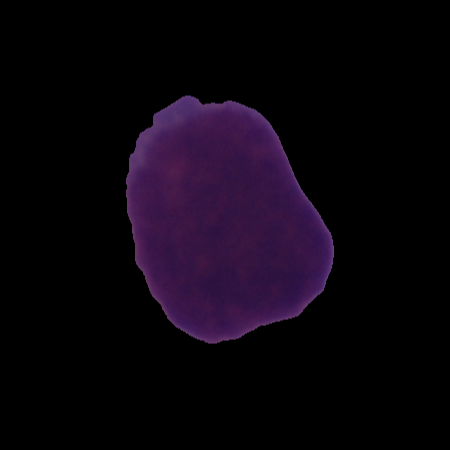
Label: cancer